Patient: sex F, age 37
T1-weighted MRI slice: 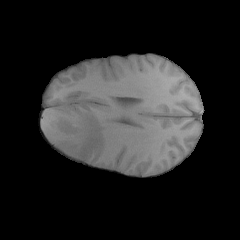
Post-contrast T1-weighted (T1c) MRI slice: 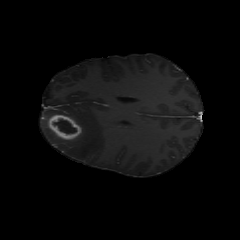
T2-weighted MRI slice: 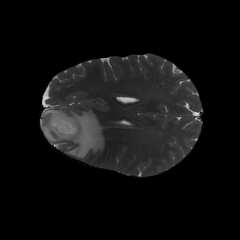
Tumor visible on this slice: yes
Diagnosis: Glioblastoma, IDH-wildtype
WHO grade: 4